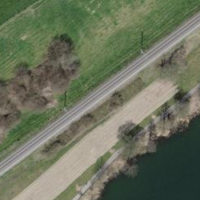
EUNIS habitat code: 25
Species observed at this site:
Ajuga reptans